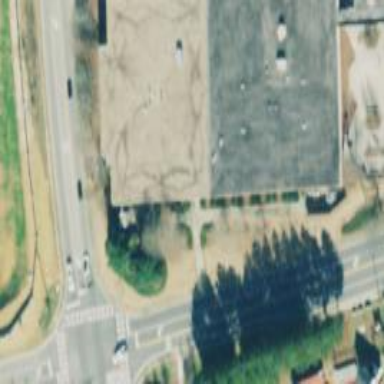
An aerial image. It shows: School building.